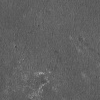
Atmospheric dust classification: not_dusty